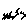
Label: zigzag